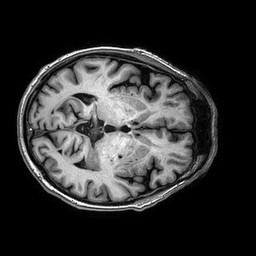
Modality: T1w
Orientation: axial
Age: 70
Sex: male
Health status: ill
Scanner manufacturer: philips
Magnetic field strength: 3 T
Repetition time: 0.006619 s
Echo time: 0.002996 s